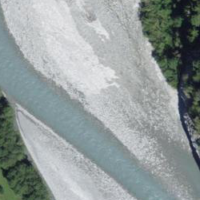
EUNIS habitat code: 15
Species observed at this site:
Pinguicula alpina